Field crop: tomato
Growth stage: 2
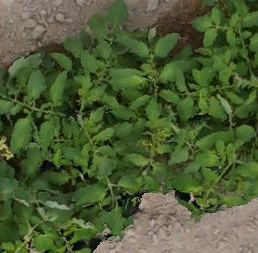
Species: tomato